Question: I'm altering a plugin on developer recommendations (<URL>, which advices to write a bit of Javascript in the 'functions.php' of Wordpress.
Now, when I did that my whole wordpress went blank. Well, after a bit of thinking.. "You can't write plain Javascript inside of PHP"..
So I wrote them inside a '<script>' tag, and that inside of a 'echo "', '";' tags. Now.. I'm unsure of the function working (have not tested that yet), but Wordpress is showing again, but.. I'm getting the message
> Notice: Undefined variable: group in /home/appelhulp/domains/appelhulp.nl/public_html/wp-content/themes/Divi/functions.php on line 8
Notice: Undefined variable: option in /home/appelhulp/domains/appelhulp.nl/public_html/wp-content/themes/Divi/functions.php on line 9
Notice: Undefined variable: option in /home/appelhulp/domains/appelhulp.nl/public_html/wp-content/themes/Divi/functions.php on line 25
And this is the code file

What is the problem and how do I make those messages disappear?
# The correct answer
Although I accepted @Burak's answer, this is only half of the correct answer. Please also see @RahilWazir's part, which half of his/her answer belongs to the solution. As Burak came with the correct script, RahilWazir came with the suggestion to place it in the 'footer.php' instead of 'functions.php'. And placing it there, did the trick. In 'functions.php' didn't let me achieve what I was seeking. Therefor, thanks both!
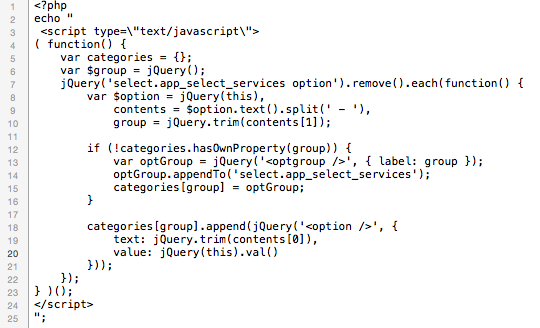
Answer: As you are using double quotes, PHP will think that the variable with '$' signs as a php variable. You need to either change them to single quote and rearrange the code either you need to take a look at <URL> which is suitable for situations like this.
'''
echo <<<'EOT'
<script>
( function() {
var categories = {};
var $group = jQuery();
jQuery('select.app_select_services option').remove().each(function() {
var $option = jQuery(this),
contents = $option.text().split(' - '),
group = jQuery.trim(contents[1]);
if (!categories.hasOwnProperty(group)) {
var optGroup = jQuery('<optgroup />', { label: group });
optGroup.appendTo('select.app_select_services');
categories[group] = optGroup;
}
categories[group].append(jQuery('<option />', {
text: jQuery.trim(contents[0]),
value: jQuery(this).val()
}));
});
} )();
</script>
EOT;
'''